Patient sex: M
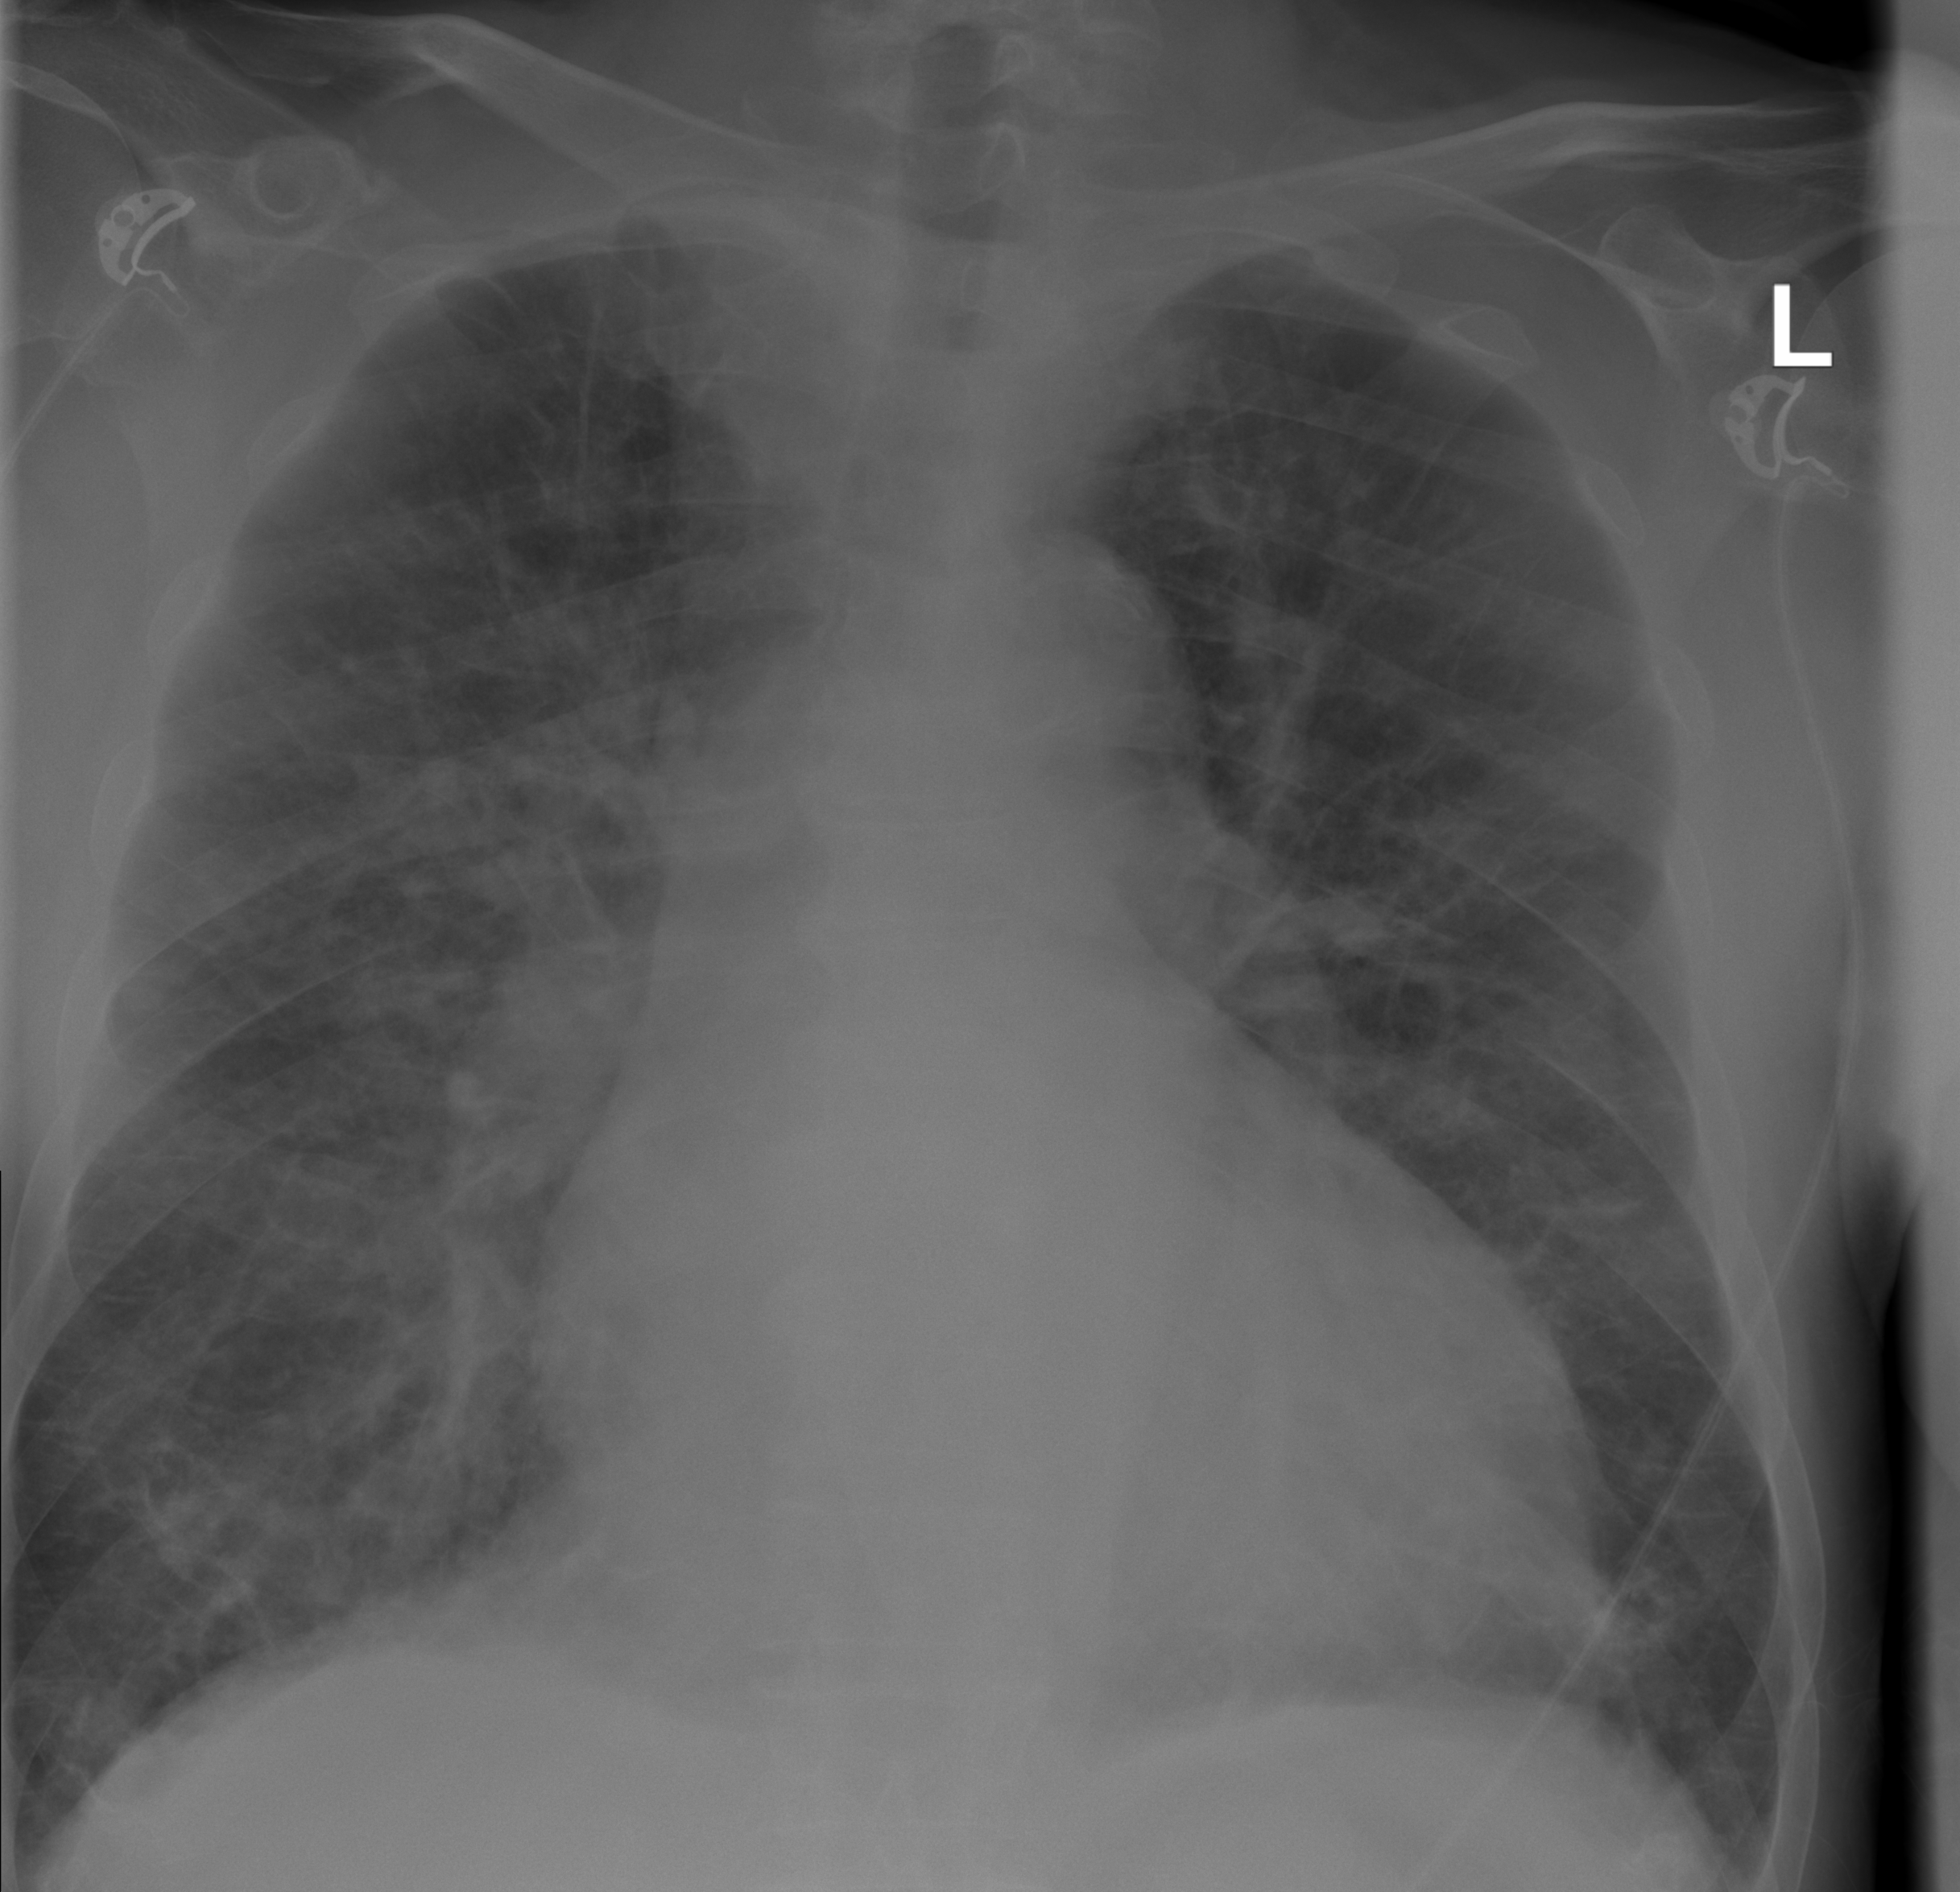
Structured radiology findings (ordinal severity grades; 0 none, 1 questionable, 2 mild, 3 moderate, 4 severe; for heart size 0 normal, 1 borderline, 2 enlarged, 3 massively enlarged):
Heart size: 2
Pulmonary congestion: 3
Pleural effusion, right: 0
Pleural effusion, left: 0
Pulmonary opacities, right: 0
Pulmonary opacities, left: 0
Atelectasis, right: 0
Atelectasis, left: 0